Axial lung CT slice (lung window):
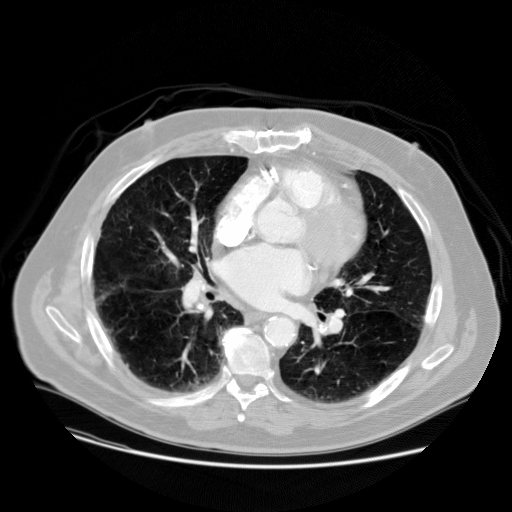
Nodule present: no